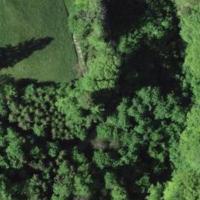
EUNIS habitat code: 41
Species observed at this site:
Cardamine heptaphylla